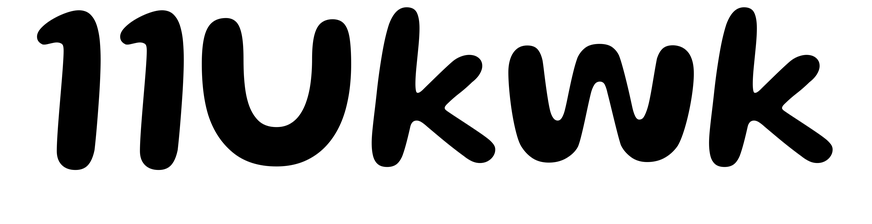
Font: Gluten_Medium